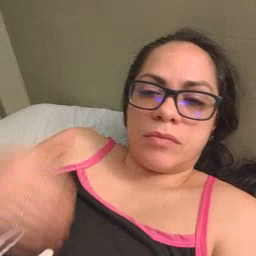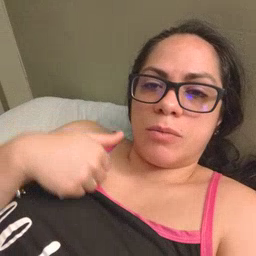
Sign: animal